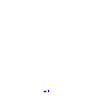
Particle: kaon